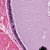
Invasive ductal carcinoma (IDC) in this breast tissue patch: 0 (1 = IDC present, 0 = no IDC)